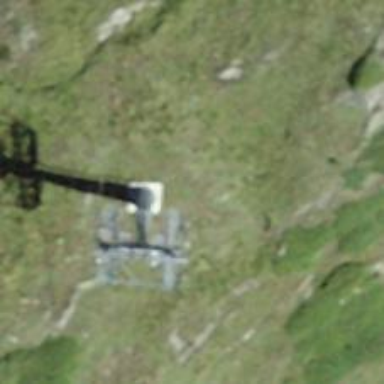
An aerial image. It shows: Pylon used for aerialway.